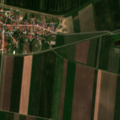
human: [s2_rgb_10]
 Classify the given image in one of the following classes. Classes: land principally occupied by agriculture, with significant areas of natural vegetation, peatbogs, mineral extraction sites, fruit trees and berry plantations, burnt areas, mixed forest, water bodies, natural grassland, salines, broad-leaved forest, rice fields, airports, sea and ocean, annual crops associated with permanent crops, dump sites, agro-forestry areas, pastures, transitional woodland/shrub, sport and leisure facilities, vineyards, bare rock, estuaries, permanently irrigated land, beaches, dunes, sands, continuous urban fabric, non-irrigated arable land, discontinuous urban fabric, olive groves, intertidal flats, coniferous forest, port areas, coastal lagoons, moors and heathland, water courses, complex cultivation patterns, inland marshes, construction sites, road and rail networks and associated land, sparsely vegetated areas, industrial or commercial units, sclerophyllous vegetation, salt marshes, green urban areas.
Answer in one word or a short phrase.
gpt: discontinuous urban fabric, non-irrigated arable land